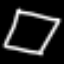
Label: square